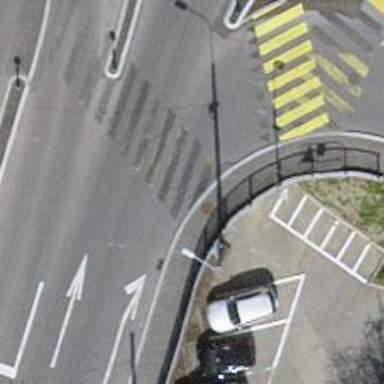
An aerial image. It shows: Tertiary road with asphalt surface and trolley wires.